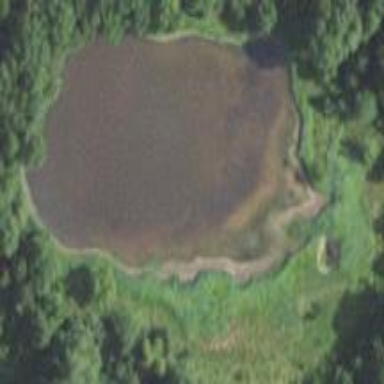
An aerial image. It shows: Peaceful pond surrounded by nature.